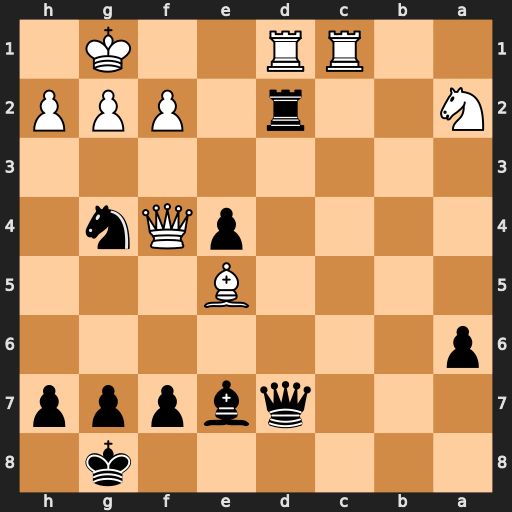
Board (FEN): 6k1/3qbppp/p7/4B3/4pQn1/8/N2r1PPP/2RR2K1
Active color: b
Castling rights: -
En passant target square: -
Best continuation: Rxd1+ Rxd1 Qxd1#